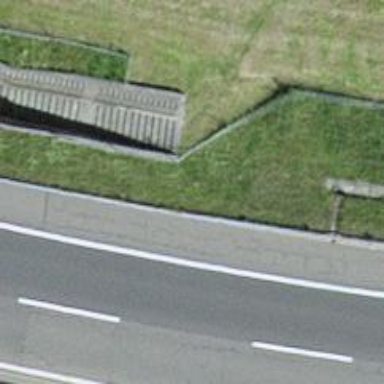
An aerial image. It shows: Concrete steps.